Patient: sex F, age 72
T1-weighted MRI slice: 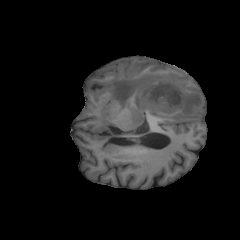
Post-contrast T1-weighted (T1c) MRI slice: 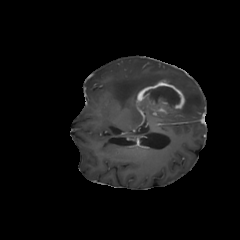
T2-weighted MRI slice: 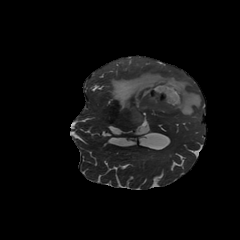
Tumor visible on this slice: yes
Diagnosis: Glioblastoma, IDH-wildtype
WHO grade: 4